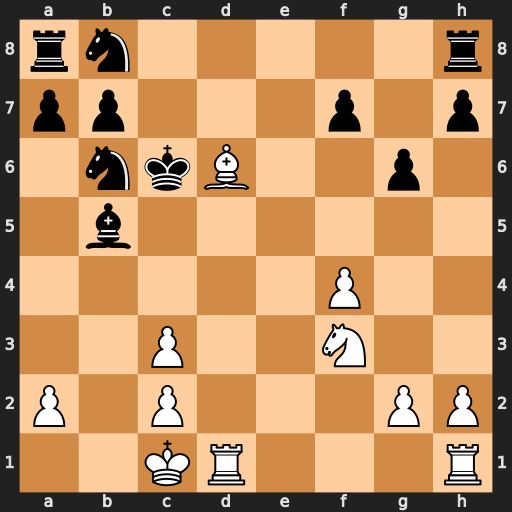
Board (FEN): rn5r/pp3p1p/1nkB2p1/1b6/5P2/2P2N2/P1P3PP/2KR3R
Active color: w
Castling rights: -
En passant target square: -
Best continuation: Ne5#